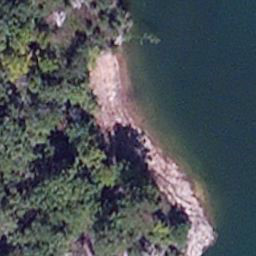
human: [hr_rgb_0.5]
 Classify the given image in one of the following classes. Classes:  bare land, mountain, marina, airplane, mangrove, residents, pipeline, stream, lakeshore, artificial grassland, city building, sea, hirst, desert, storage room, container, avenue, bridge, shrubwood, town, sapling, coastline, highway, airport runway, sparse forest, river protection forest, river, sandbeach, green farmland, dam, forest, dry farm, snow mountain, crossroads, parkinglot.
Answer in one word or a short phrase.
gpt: lakeshore